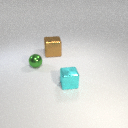
small cyan metal cube in front of small green metal sphere